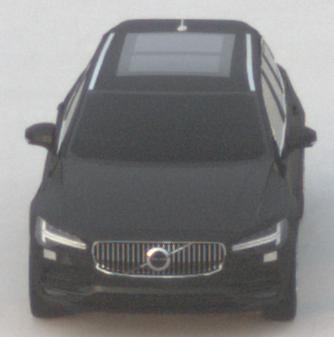
Make: Volvo
Model: V90
Detailed model: -
Model produced from: 2016
Model produced until: 2020
Doors: 5
Color: black
Road condition: dry road
Daytime: sunrise or sunset
Contrast: low contrast